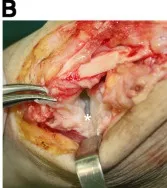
(B) No damage to the surface of the radiolunate joint.
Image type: medical_photograph (other_medical_photograph)